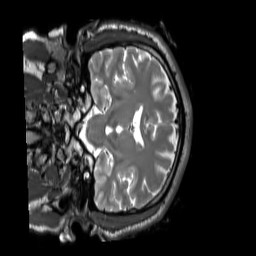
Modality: T2w
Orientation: coronal
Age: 43
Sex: male
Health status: ill
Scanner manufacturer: siemens
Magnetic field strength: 3 T
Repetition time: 2.8 s
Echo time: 0.326 s